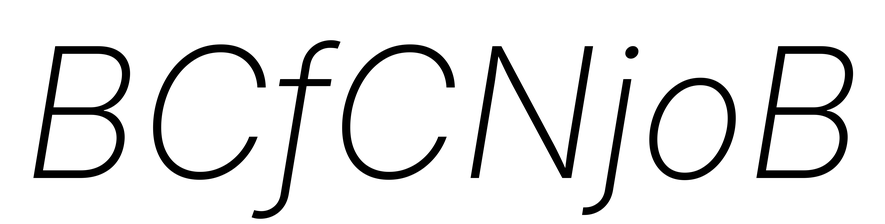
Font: Inter-Italic_ExtraLight_Italic